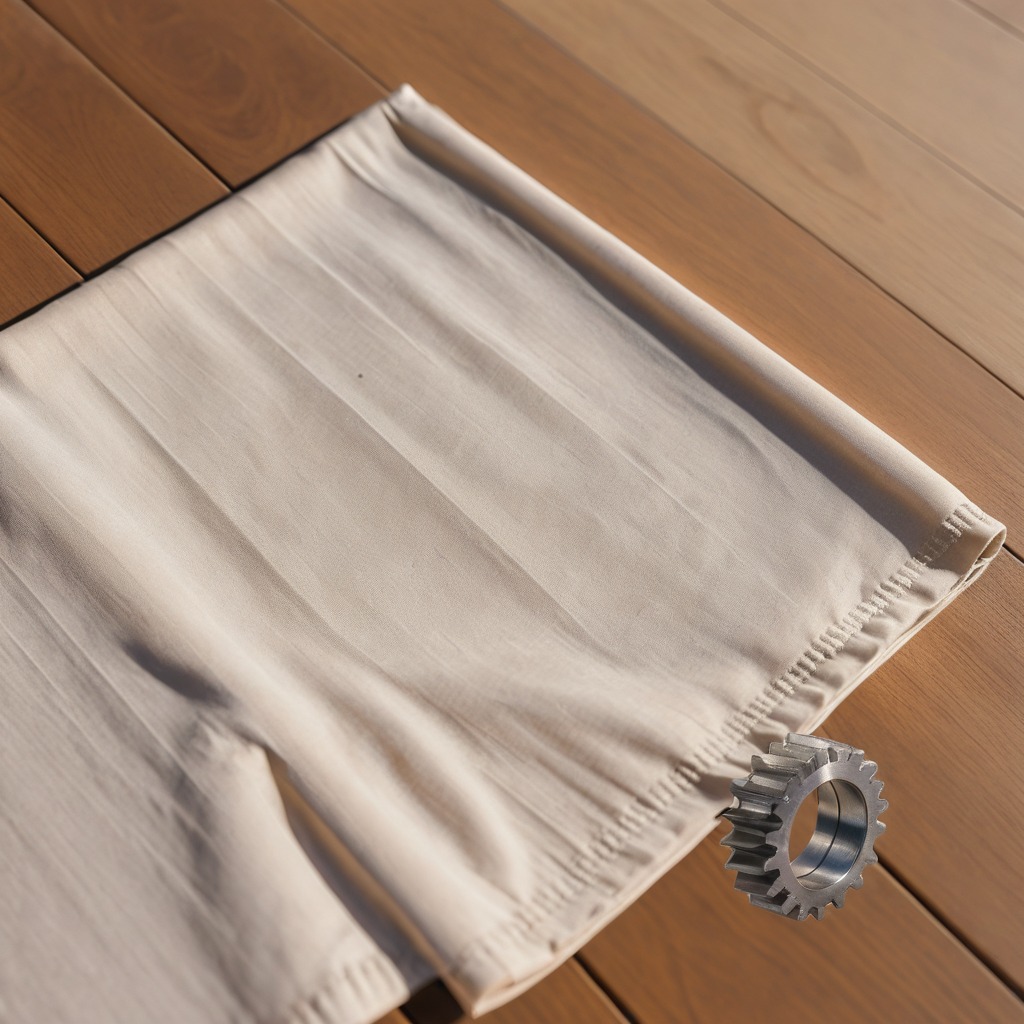
A steel gear with teeth is lying on the wooden table in the outdoor workshop.